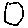
Label: hexagon